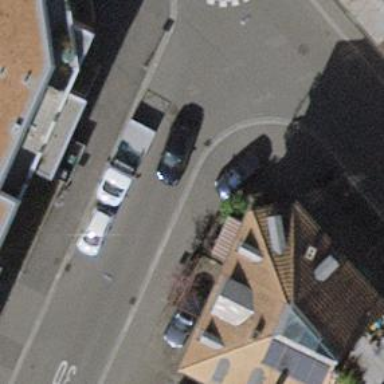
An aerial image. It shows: Kerb serving as barrier.